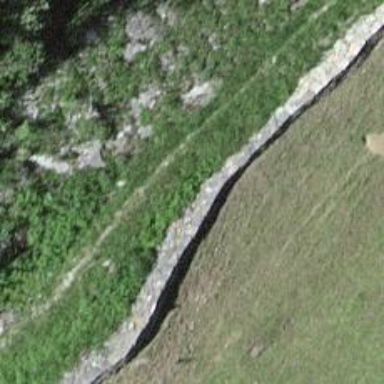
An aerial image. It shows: Wall is shown in the image.